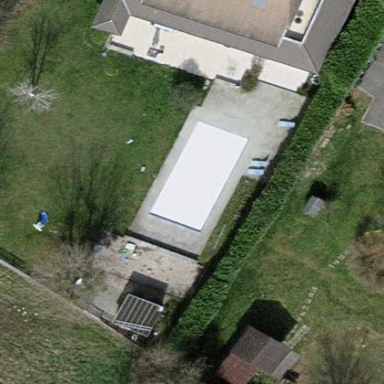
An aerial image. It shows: Swimming pool located in leisure land.